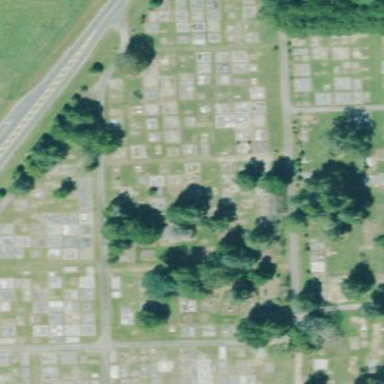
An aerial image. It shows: Cemetery.